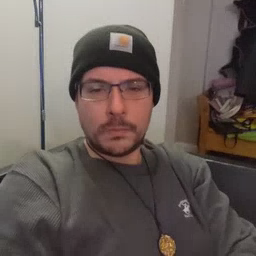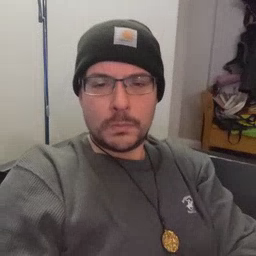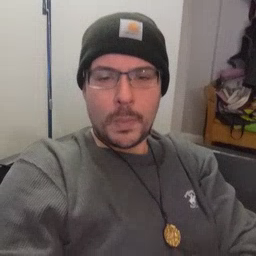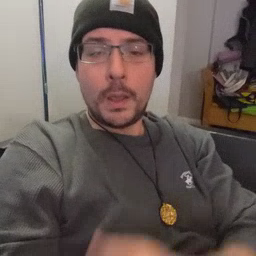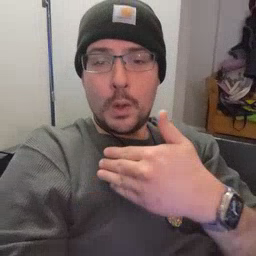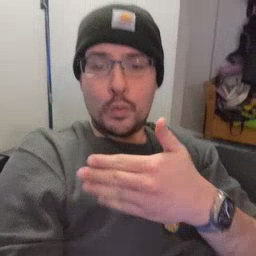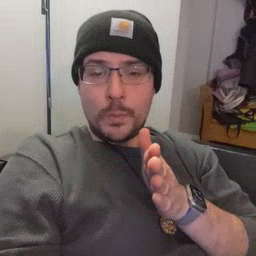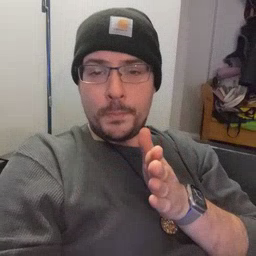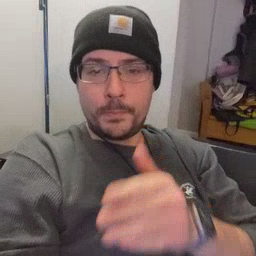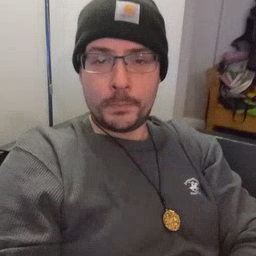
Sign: room